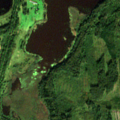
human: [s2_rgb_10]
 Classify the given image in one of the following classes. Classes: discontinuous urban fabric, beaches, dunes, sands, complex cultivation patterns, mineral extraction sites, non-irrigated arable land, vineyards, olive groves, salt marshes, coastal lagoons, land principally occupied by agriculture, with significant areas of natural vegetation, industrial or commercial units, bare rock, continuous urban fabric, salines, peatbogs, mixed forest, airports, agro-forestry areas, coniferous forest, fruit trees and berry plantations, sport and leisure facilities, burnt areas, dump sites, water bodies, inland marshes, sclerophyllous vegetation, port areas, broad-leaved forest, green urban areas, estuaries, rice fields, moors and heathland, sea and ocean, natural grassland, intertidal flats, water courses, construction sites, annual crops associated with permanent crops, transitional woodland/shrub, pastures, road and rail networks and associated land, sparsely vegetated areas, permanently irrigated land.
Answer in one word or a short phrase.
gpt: non-irrigated arable land, complex cultivation patterns, land principally occupied by agriculture, with significant areas of natural vegetation, broad-leaved forest, natural grassland, transitional woodland/shrub, water bodies